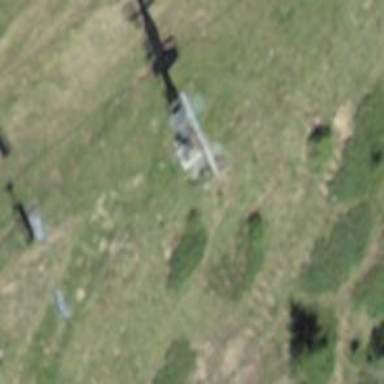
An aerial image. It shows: Pylon for aerialway.